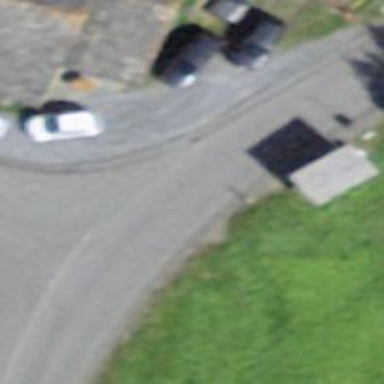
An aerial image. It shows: Bus stop with shelter.